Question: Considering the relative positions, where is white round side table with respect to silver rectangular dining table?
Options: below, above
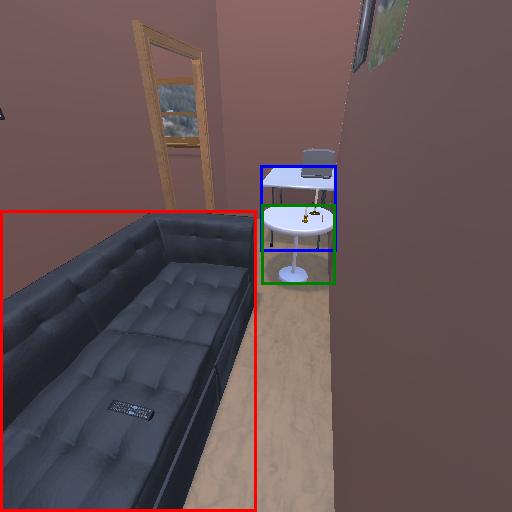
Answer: below